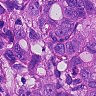
Metastatic tissue present: yes